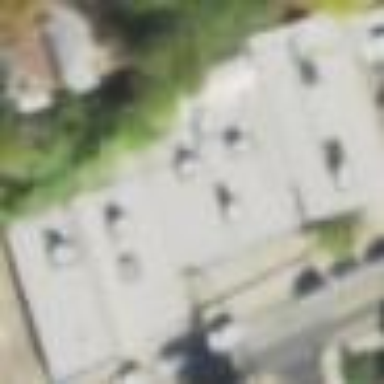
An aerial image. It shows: Building.